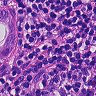
Metastatic tissue present: yes